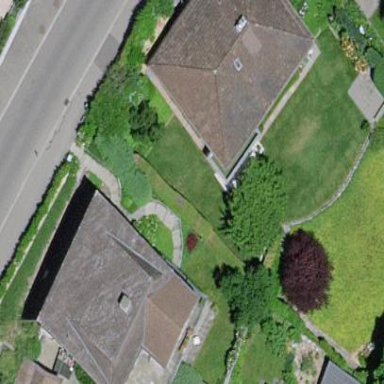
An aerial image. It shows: Simple house.